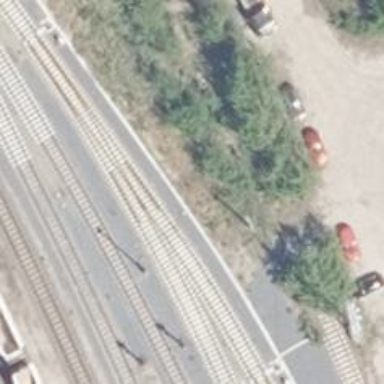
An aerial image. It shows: Railway yard in service.